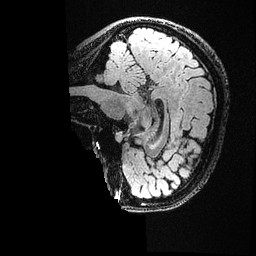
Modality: FLAIR
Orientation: sagittal
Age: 31
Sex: female
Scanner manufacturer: ge
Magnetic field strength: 3 T
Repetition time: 4.802 s
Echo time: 0.1158 s